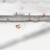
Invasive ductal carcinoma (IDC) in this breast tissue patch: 0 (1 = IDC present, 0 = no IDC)